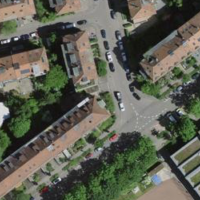
EUNIS habitat code: 54
Species observed at this site:
Oryctes nasicornis
Narcissus poeticus
Passer domesticus
Hedera helix
Eschscholzia californica
Salvia pratensis